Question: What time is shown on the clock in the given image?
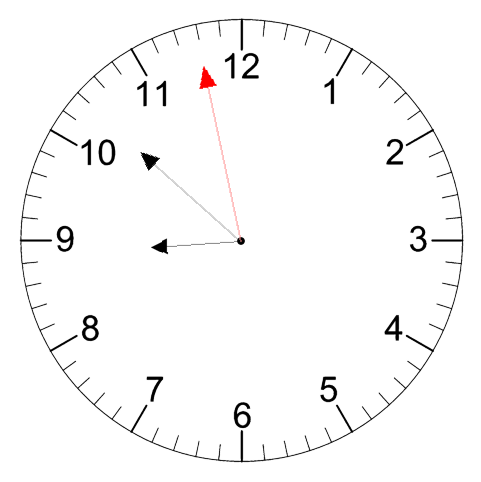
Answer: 08:51:58